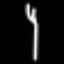
Label: fork